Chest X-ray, AP view. Patient: 3 years old, sex M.
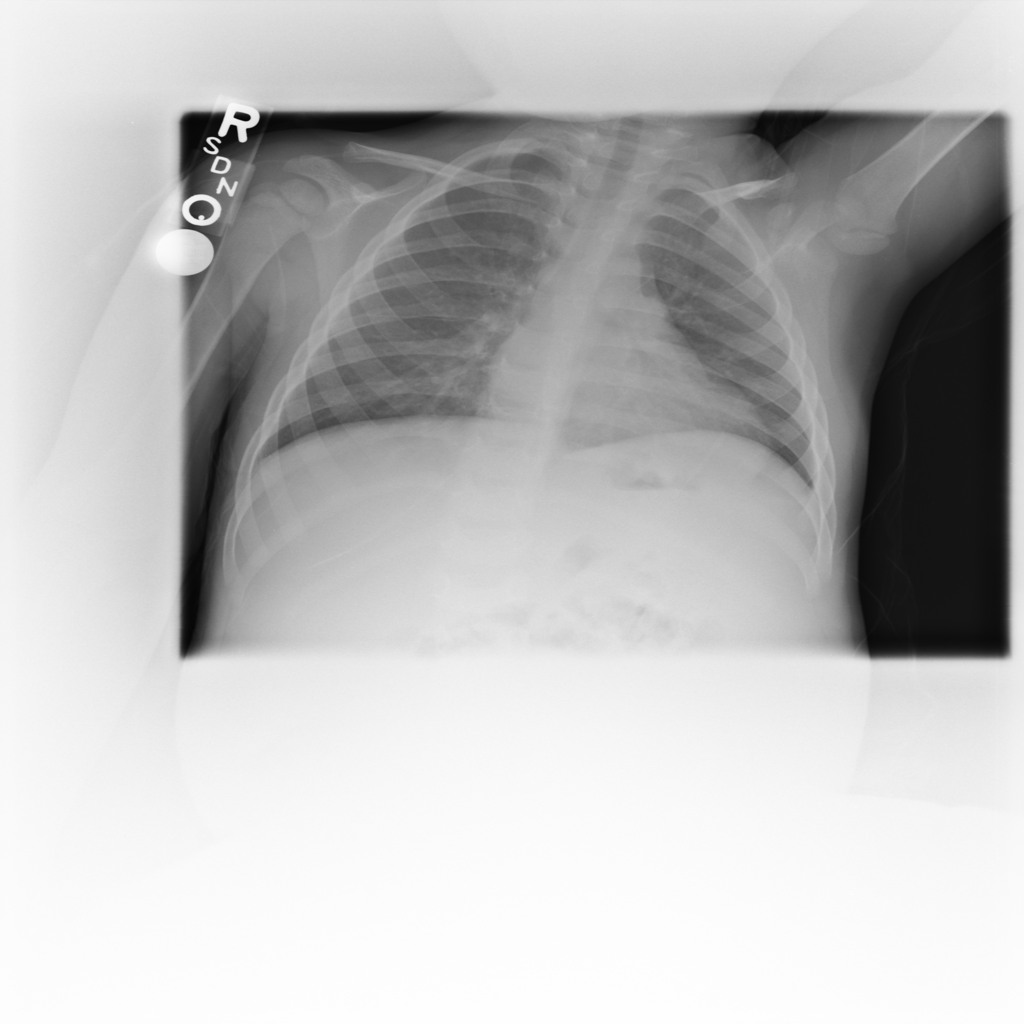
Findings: No Finding